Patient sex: M
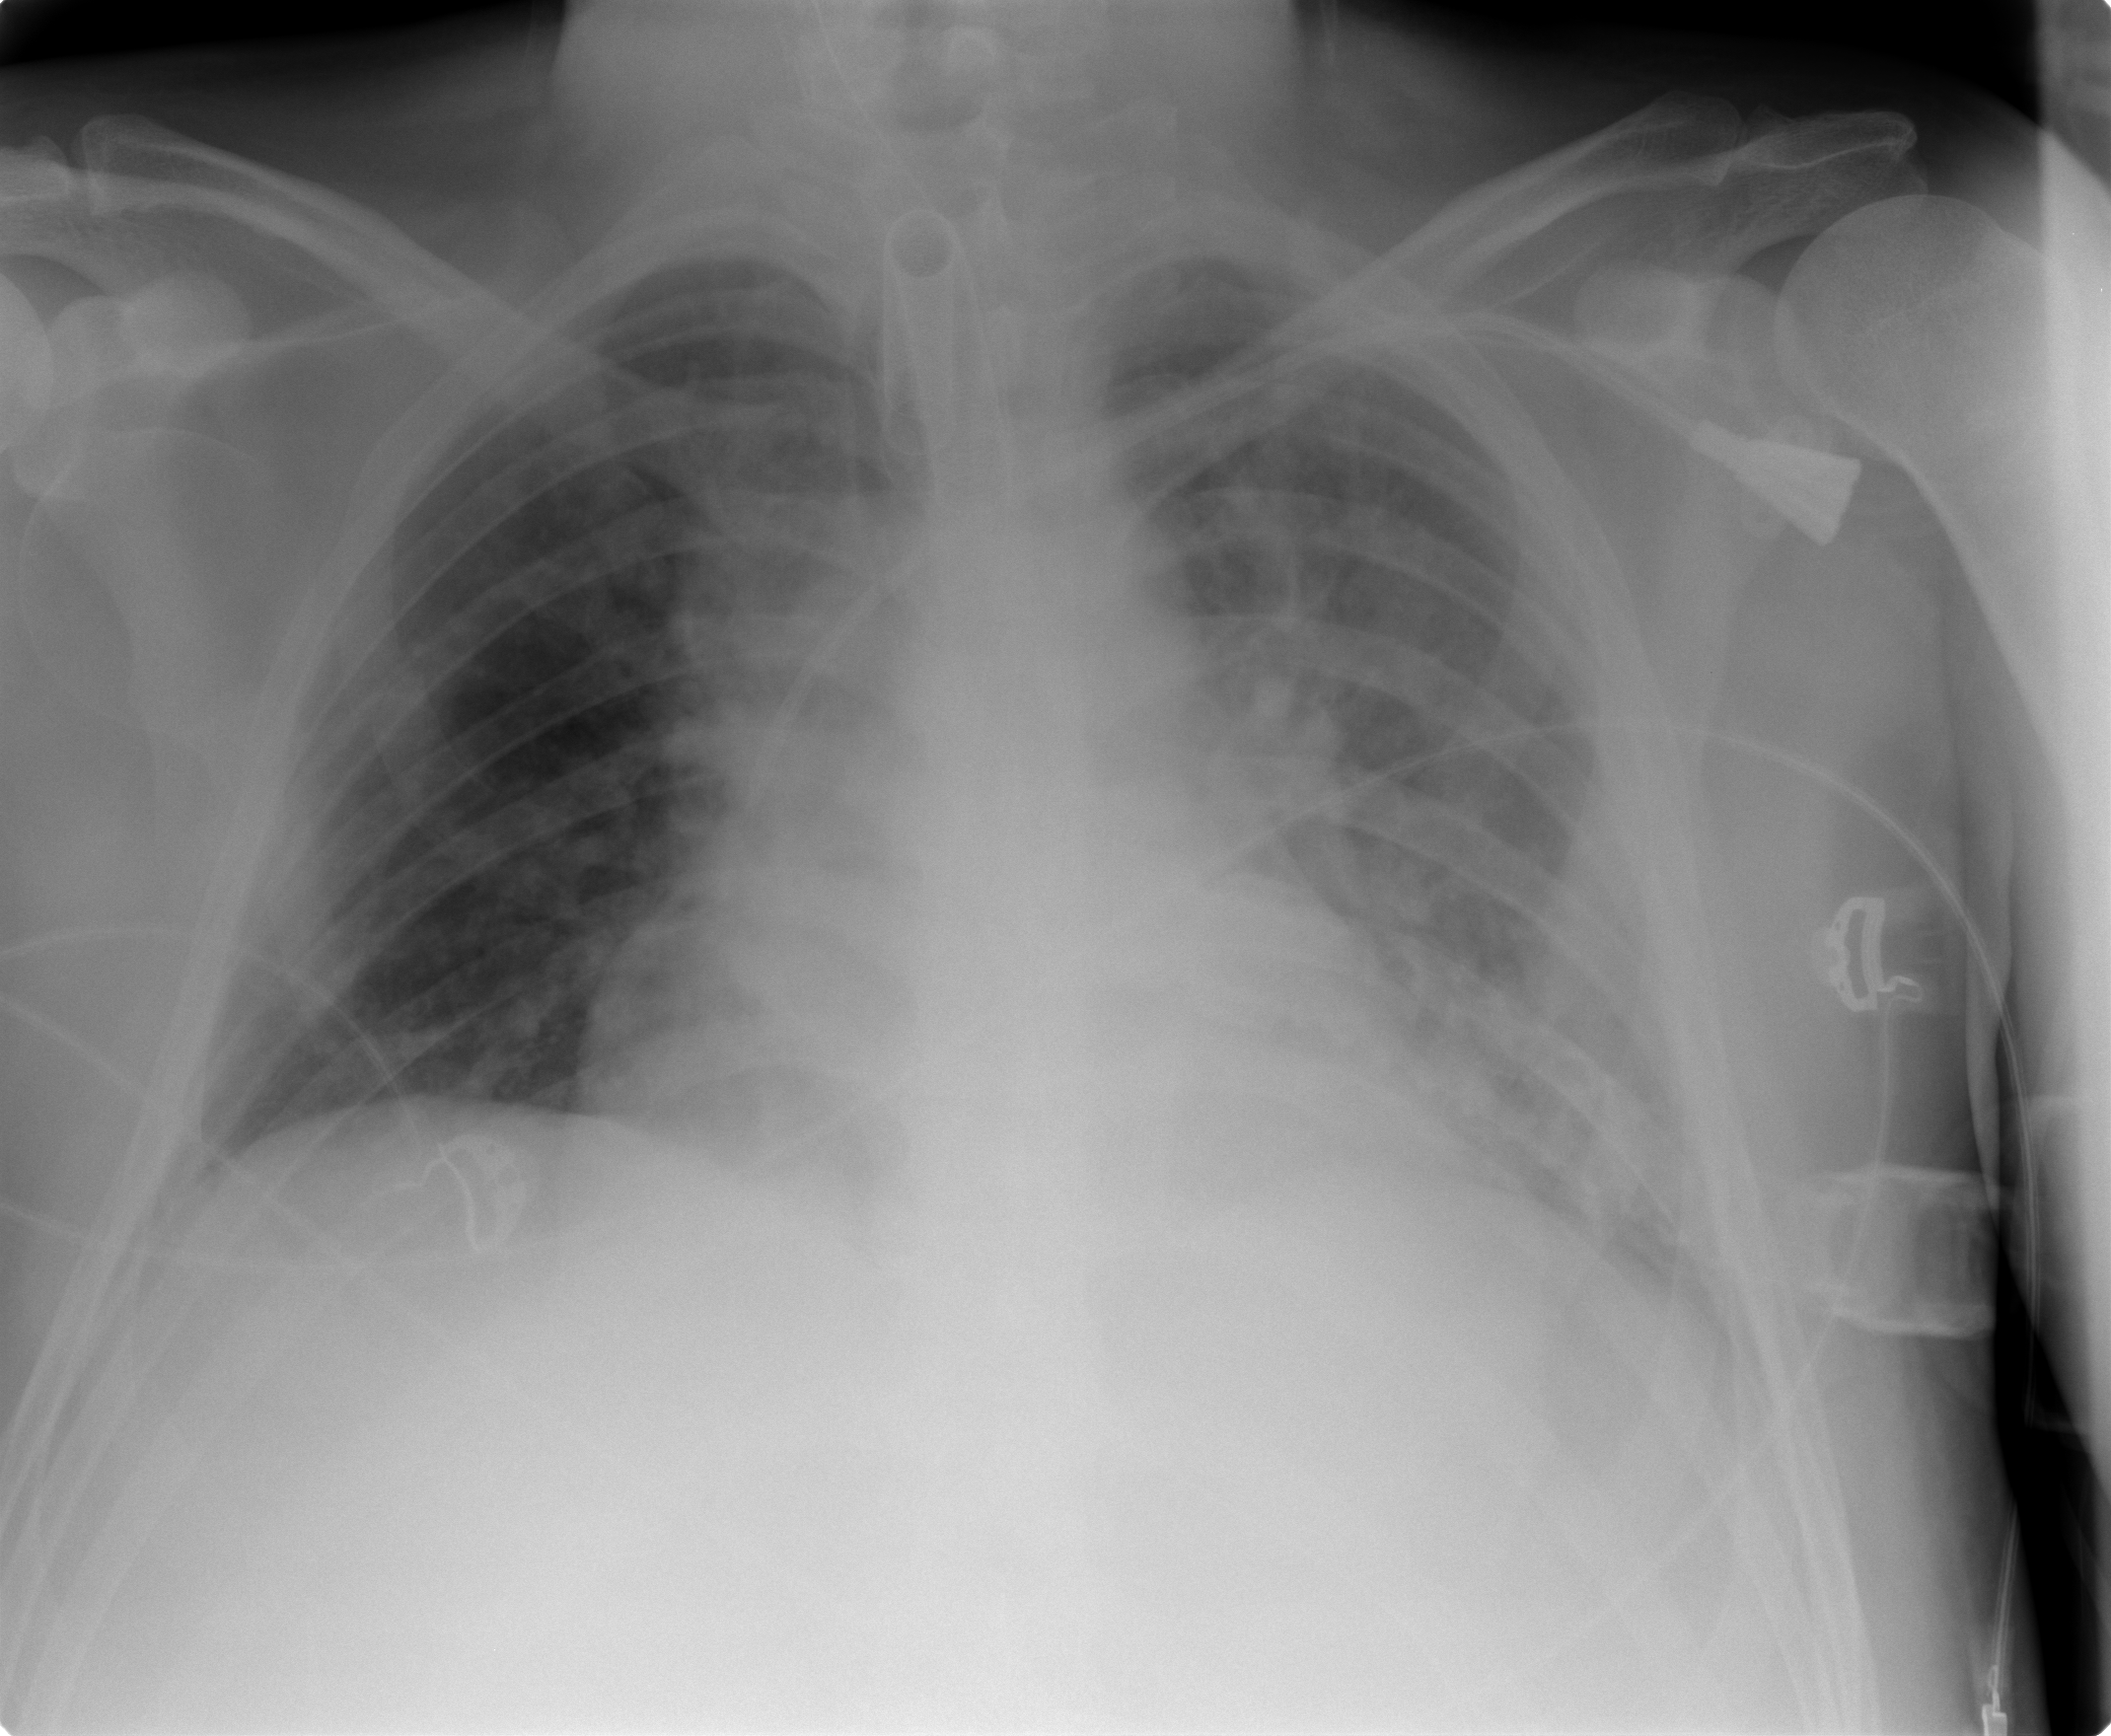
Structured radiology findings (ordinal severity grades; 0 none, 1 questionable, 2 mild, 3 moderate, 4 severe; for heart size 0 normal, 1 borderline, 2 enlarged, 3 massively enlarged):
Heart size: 2
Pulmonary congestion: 0
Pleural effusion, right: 0
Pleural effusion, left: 0
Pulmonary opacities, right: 1
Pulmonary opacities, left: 2
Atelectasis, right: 1
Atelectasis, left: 2